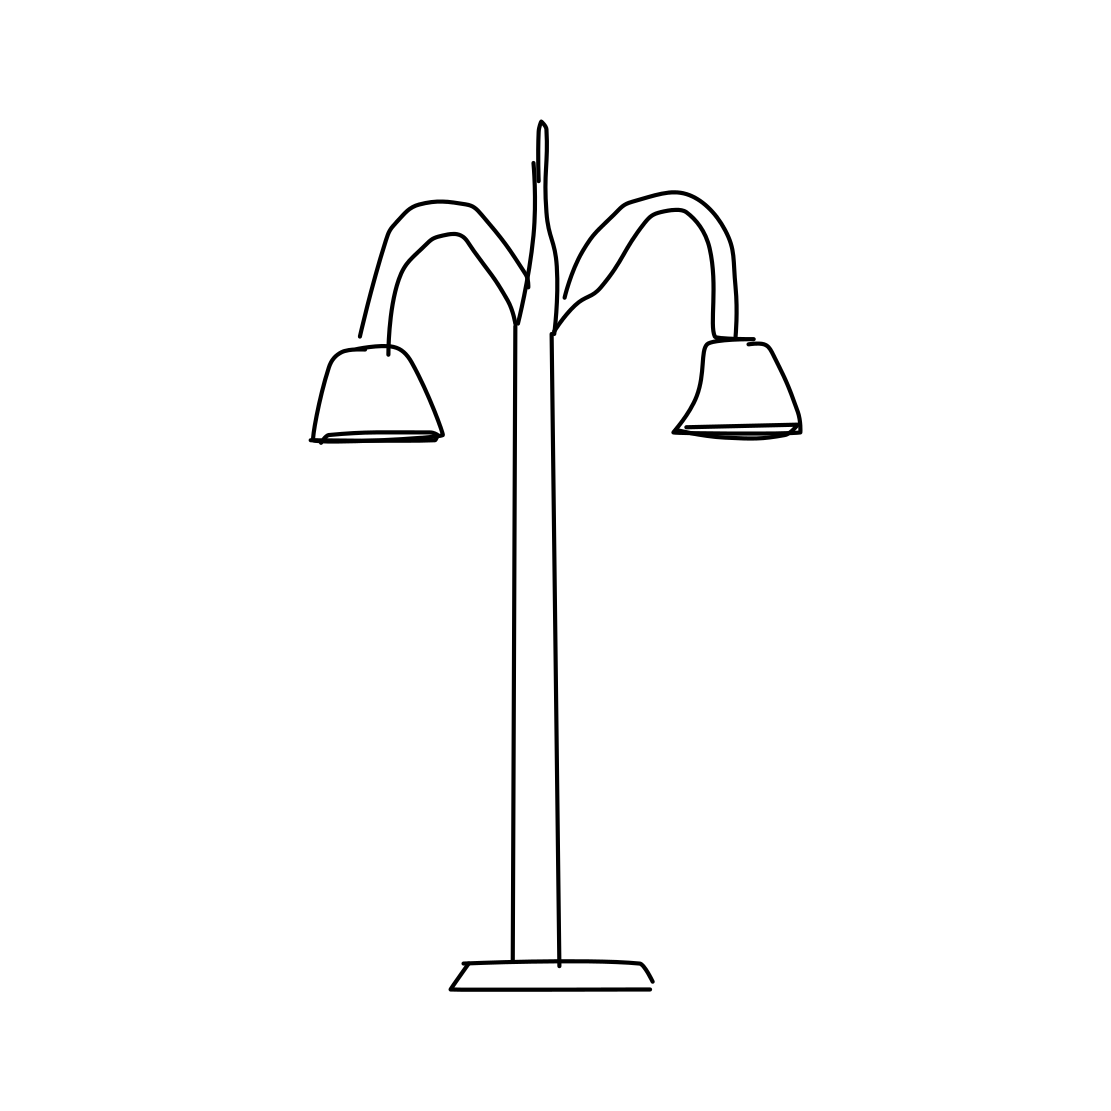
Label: streetlight